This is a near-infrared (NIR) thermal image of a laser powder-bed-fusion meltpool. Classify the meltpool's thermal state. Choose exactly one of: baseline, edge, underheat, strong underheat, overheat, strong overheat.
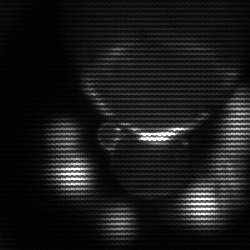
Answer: edge